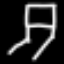
Label: chair